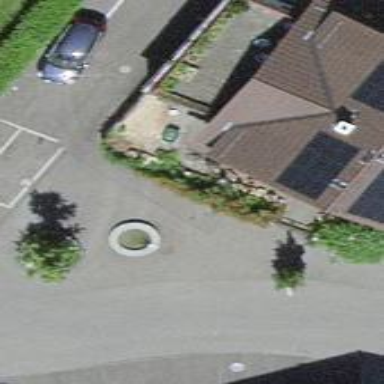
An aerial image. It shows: Fountain.